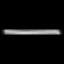
Label: line